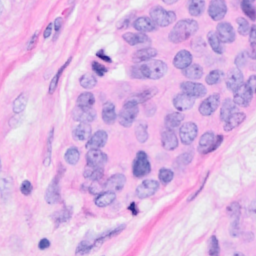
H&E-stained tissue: Breast